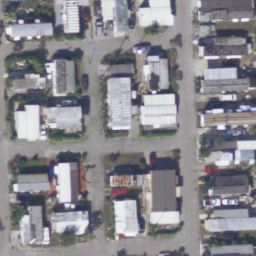
Label: residential